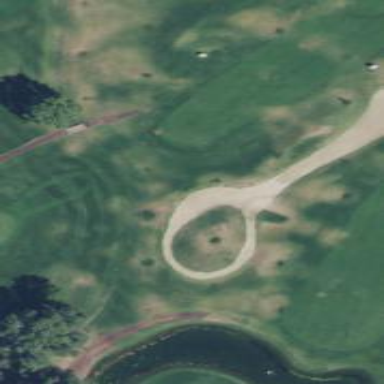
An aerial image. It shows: Golf bunker filled with sandy terrain.